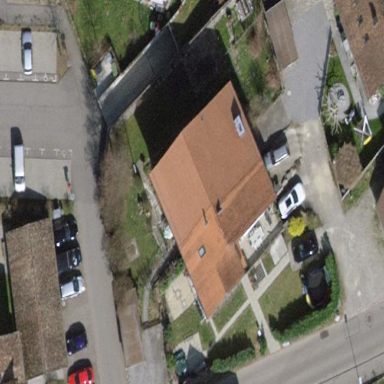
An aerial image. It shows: Terrace building.